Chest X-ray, PA view. Patient: 69 years old, sex F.
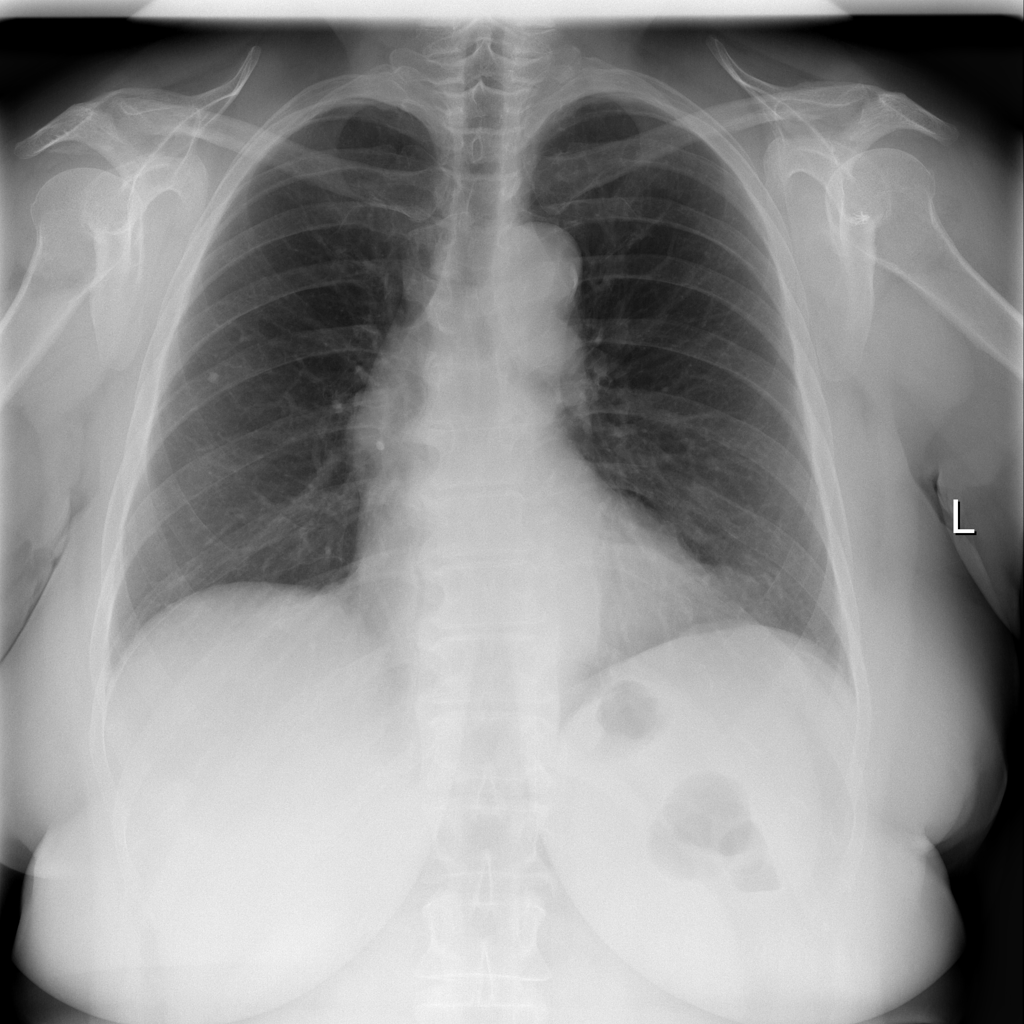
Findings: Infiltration